Field crop: maize
Growth stage: 2
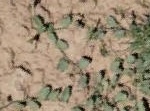
Species: convolvulus